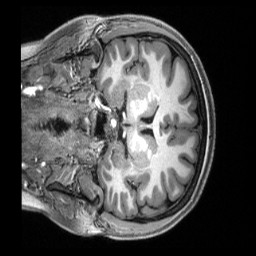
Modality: T1w
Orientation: coronal
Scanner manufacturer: siemens
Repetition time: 2.5 s
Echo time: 0.00231 s